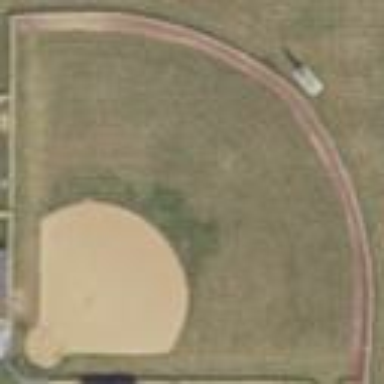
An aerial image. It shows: Softball pitch for leisure and sport activities.